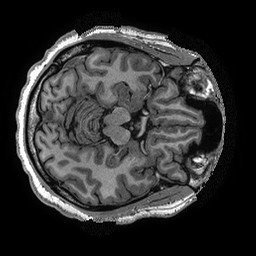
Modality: T1w
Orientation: axial
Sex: male
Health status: ill
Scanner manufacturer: ge
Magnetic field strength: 3 T
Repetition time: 0.006952 s
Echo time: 0.00292 s